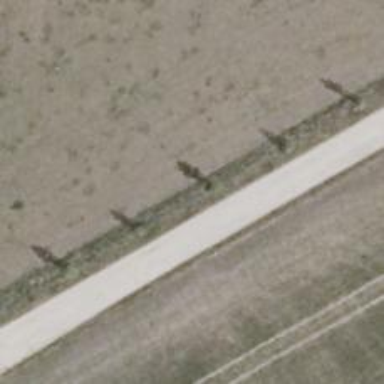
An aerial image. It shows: Row of deciduous broadleaved trees.